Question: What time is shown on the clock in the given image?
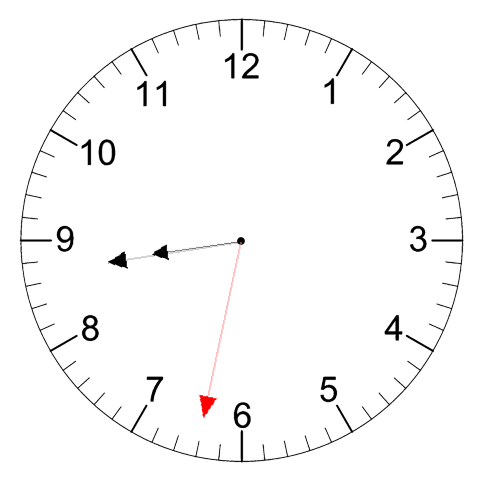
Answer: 08:43:32